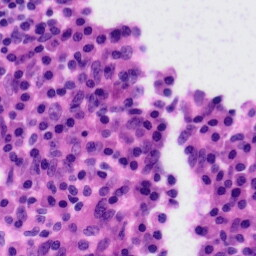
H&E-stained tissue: Tonsil